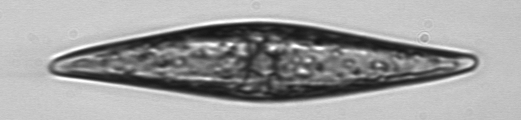
Label: Pleurosigma